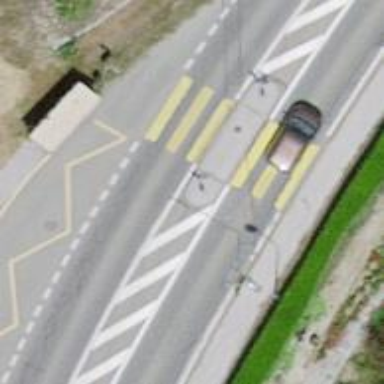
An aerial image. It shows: Uncontrolled crossing with pedestrian island.